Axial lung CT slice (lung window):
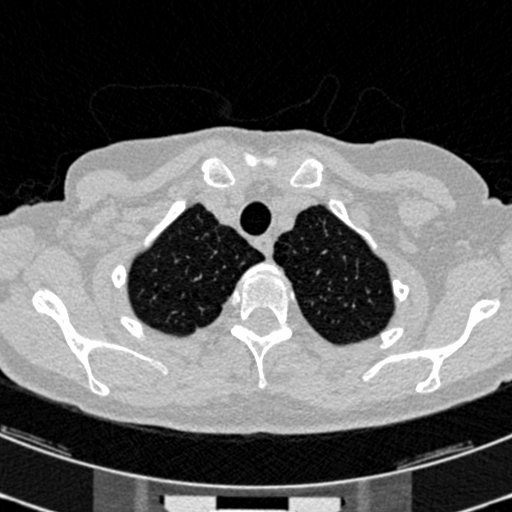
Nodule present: no